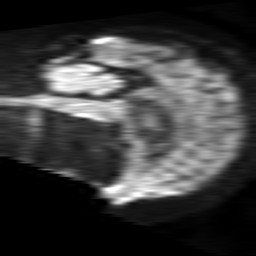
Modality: TRACE
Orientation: sagittal
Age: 83
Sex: female
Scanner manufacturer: philips
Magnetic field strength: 1.5 T
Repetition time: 4.6 s
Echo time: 0.08631 s